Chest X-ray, PA view. Patient: 46 years old, sex F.
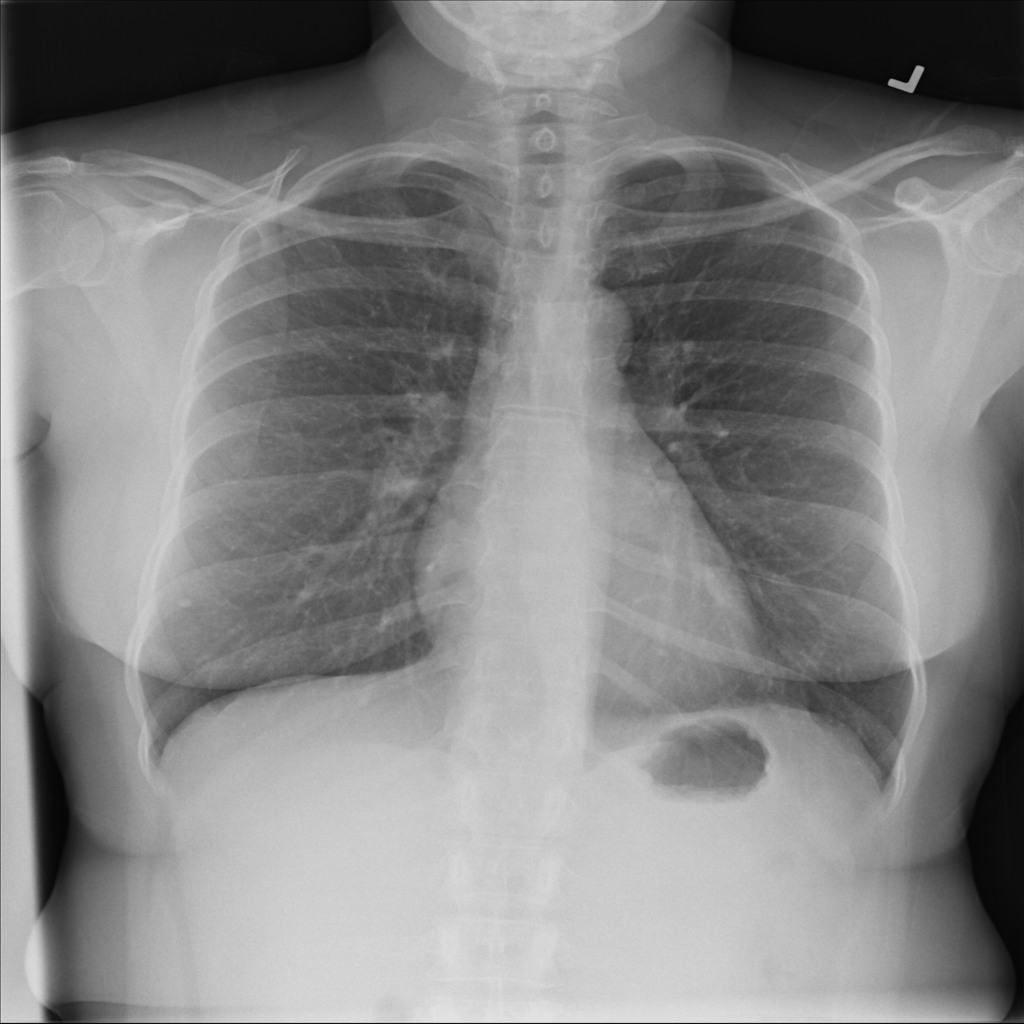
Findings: No Finding